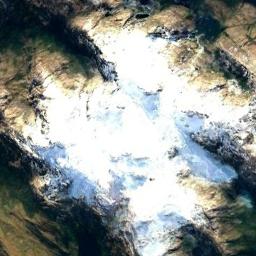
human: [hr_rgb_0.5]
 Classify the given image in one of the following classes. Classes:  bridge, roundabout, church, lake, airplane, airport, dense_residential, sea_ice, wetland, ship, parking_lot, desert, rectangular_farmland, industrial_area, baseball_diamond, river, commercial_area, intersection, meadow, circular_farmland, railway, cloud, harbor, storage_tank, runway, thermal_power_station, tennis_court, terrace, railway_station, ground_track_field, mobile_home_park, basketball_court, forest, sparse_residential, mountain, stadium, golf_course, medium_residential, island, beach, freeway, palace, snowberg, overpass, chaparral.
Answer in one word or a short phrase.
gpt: snowberg